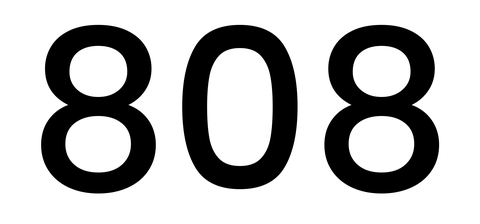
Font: Poppins-Medium